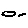
Label: cloud